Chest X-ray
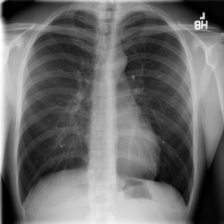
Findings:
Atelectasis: negative
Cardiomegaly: negative
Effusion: negative
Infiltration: negative
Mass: negative
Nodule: negative
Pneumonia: negative
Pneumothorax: negative
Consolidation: negative
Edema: negative
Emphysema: negative
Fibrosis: negative
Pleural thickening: negative
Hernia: negative